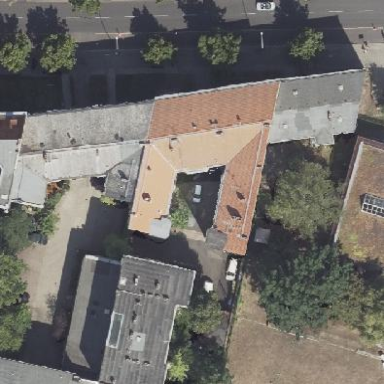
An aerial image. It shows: Residential building.